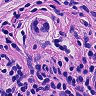
Metastatic tissue present: yes